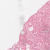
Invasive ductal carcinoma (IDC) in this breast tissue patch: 0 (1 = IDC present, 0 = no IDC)